Question: I have a attach table having 7 records in each department.
I need to make a query that finds the 5th highest salary for each department.

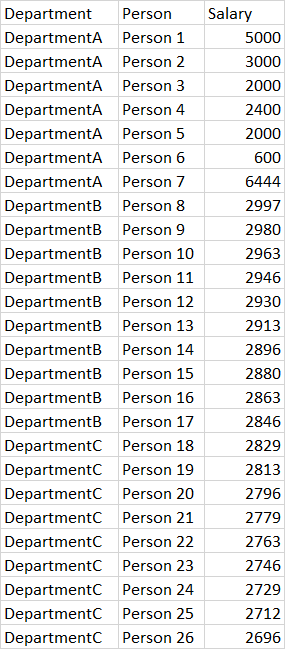
Answer: Use 'row_number()' ( you are running MySQL, this requires version 8.0):
'''
select *
from (
select
t.*,
row_number() over(partition by department order by salary desc) rn
from mytable t
) t
where rn = 5
'''